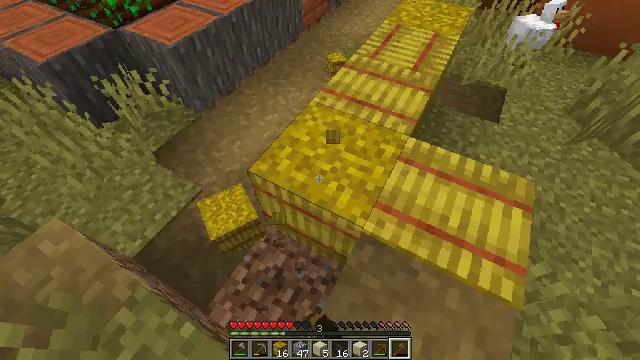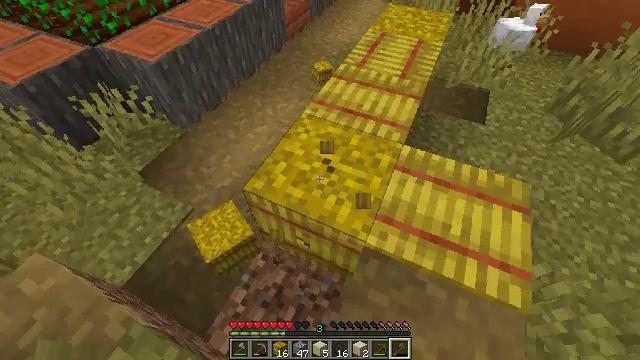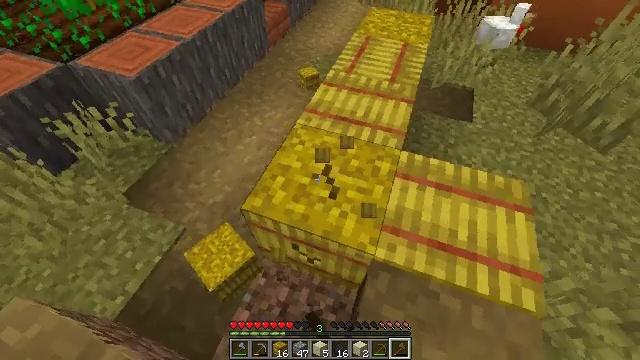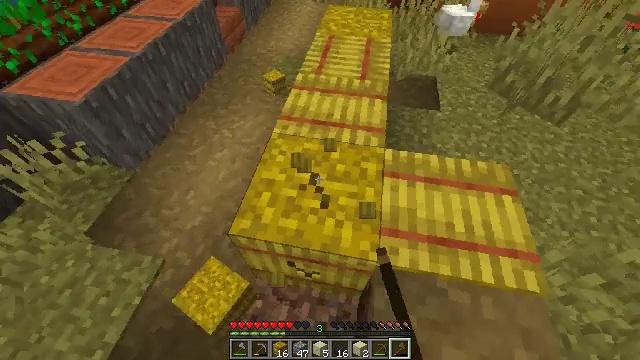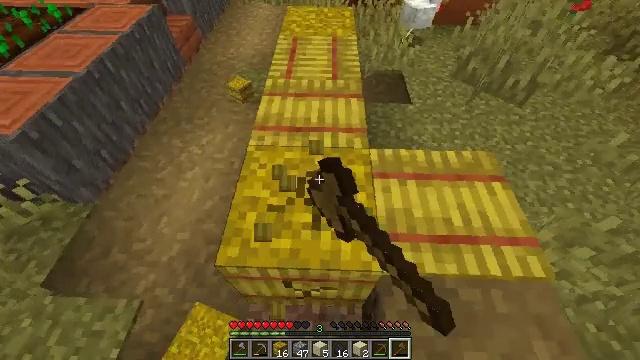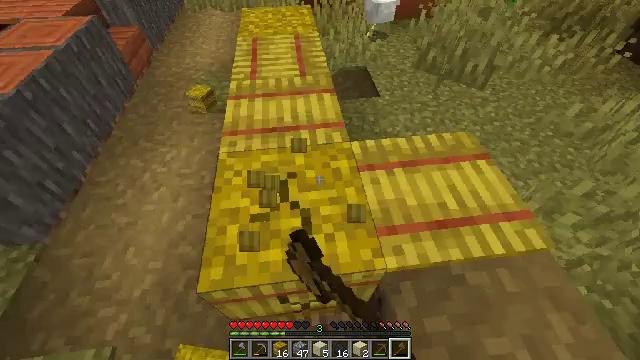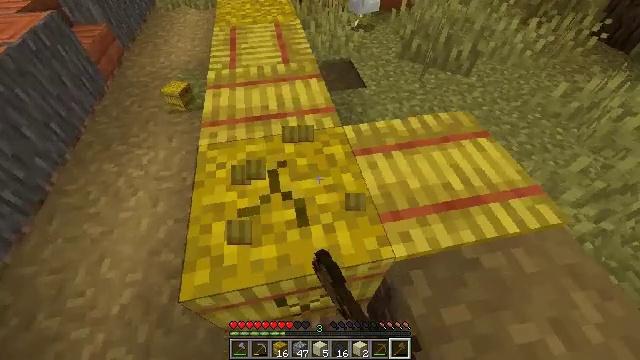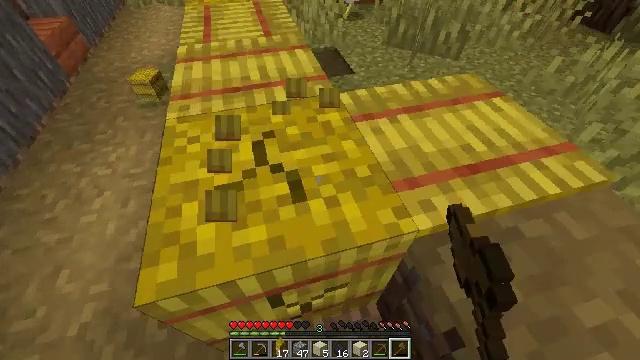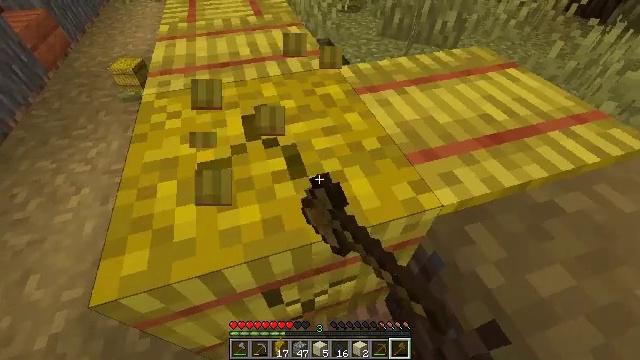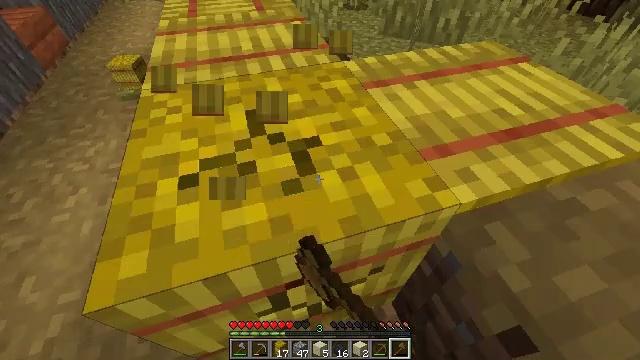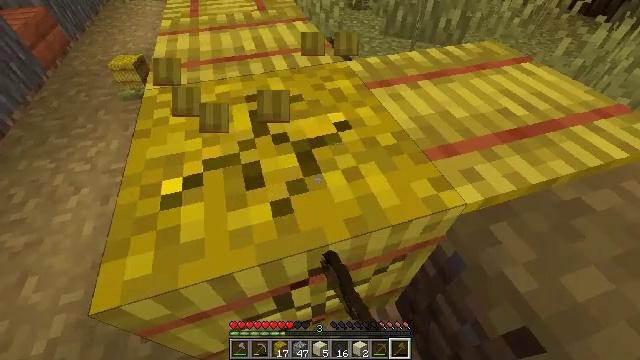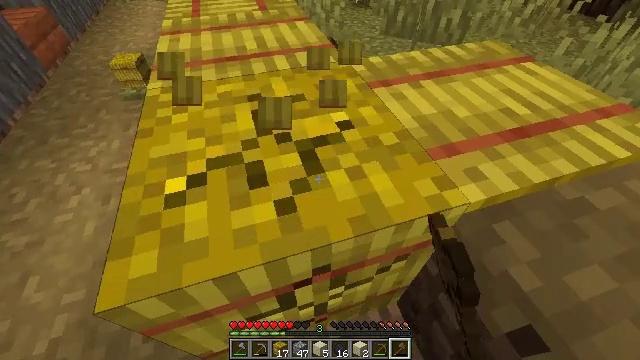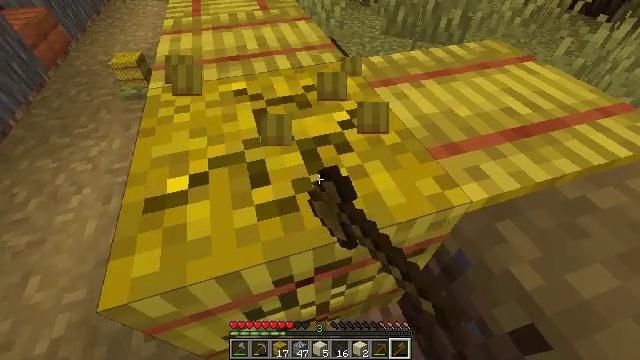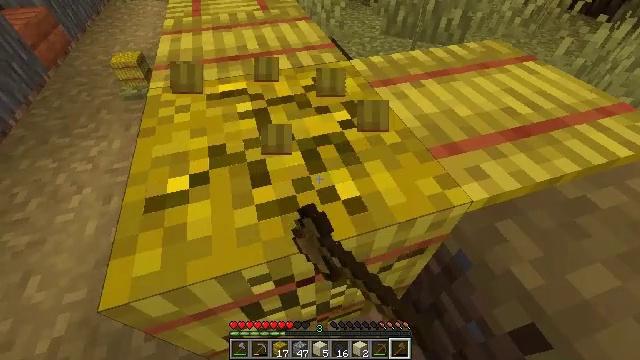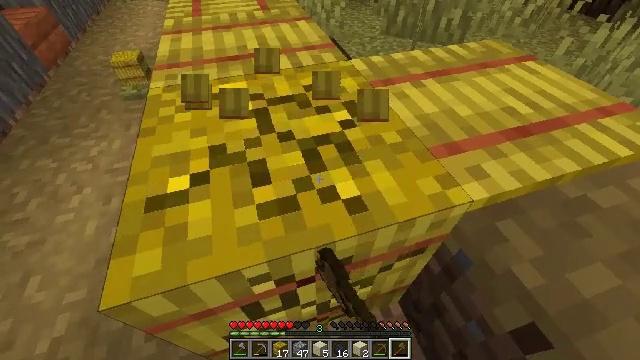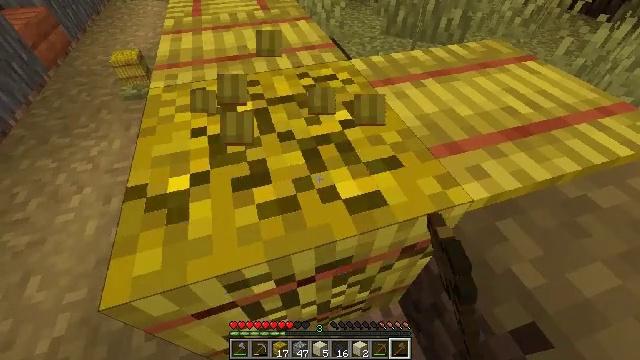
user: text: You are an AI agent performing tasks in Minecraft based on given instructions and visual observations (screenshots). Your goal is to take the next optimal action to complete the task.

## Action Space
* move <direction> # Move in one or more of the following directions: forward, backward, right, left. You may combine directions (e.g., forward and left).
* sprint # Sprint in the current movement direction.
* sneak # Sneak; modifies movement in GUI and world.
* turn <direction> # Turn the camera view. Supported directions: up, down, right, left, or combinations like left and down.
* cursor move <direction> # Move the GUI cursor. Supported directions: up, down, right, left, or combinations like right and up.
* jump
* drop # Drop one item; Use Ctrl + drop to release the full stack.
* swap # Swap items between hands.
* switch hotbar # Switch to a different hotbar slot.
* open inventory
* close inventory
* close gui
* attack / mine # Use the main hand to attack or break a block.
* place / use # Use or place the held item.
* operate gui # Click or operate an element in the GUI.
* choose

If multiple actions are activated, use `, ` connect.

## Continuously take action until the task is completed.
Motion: motion action
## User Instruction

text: Collect a hay block for crafting.
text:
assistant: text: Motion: move forward and move left, turn right and up, attack / mine
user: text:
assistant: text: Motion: move forward and move left, turn right, attack / mine
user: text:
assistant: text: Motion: move forward, turn right, attack / mine
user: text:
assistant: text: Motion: turn right, attack / mine
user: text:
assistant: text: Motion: turn right and up, attack / mine
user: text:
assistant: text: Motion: turn right, attack / mine
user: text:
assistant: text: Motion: turn right and up, attack / mine
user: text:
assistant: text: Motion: turn right, attack / mine
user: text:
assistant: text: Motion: attack / mine
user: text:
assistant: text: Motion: attack / mine
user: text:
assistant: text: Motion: attack / mine
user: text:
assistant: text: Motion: attack / mine
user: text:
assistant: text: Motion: attack / mine
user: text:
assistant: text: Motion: attack / mine
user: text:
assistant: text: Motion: attack / mine
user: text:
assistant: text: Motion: attack / mine
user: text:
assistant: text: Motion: attack / mine
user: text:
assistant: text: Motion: attack / mine
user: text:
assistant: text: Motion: turn right, attack / mine
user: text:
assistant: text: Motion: attack / mine
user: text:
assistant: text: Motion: attack / mine
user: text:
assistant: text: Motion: move left, attack / mine
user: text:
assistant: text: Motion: move left, turn right, attack / mine
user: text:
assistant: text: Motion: move left, turn right and up, attack / mine
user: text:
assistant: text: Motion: move left, turn right and up, attack / mine
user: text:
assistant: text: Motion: move forward and move left, turn right and up, attack / mine
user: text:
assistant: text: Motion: move forward and move left, attack / mine
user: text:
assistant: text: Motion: move forward and move left, turn right, attack / mine
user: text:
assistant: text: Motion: move forward and move left, turn right, attack / mine
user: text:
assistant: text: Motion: move forward and move left, attack / mine